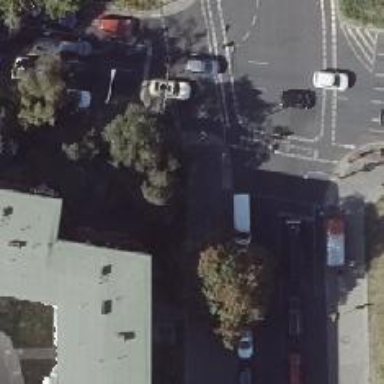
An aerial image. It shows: Asphalt footway with marked crossing equipped with traffic signals.